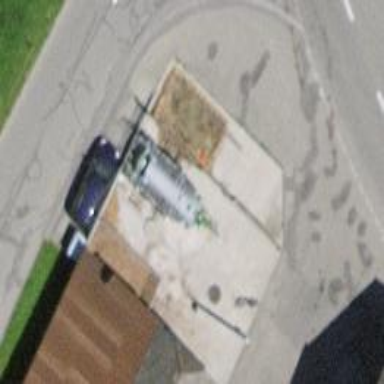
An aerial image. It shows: Silo.